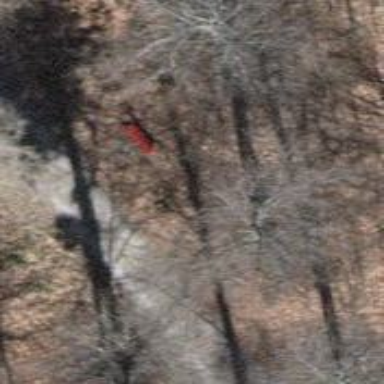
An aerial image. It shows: Red bench.